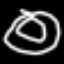
Label: donut